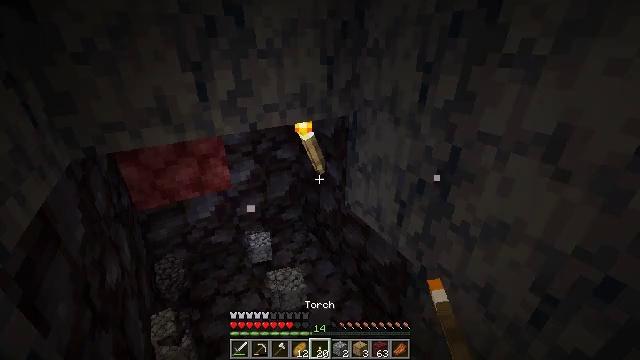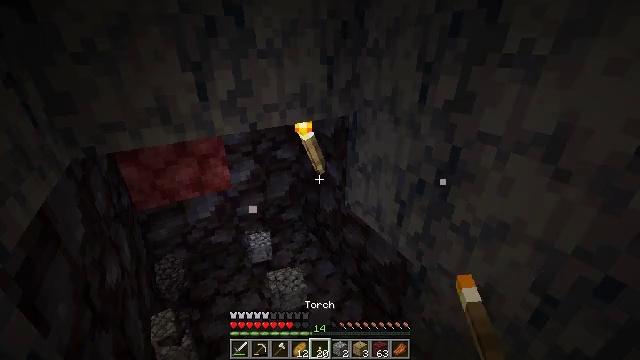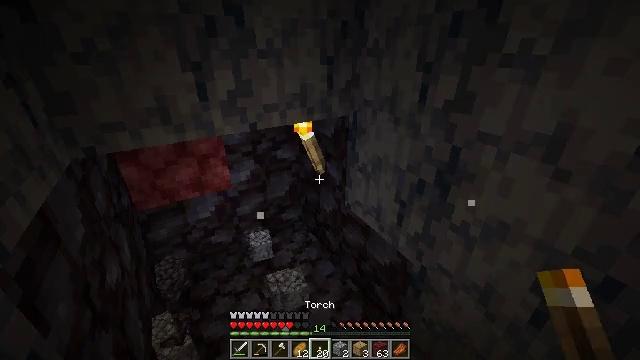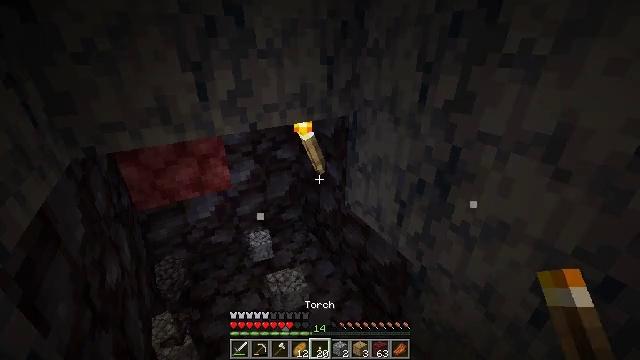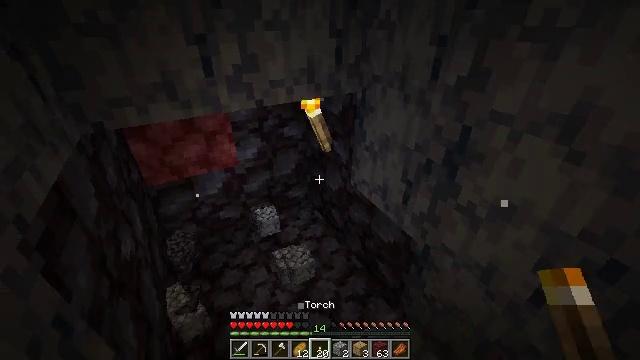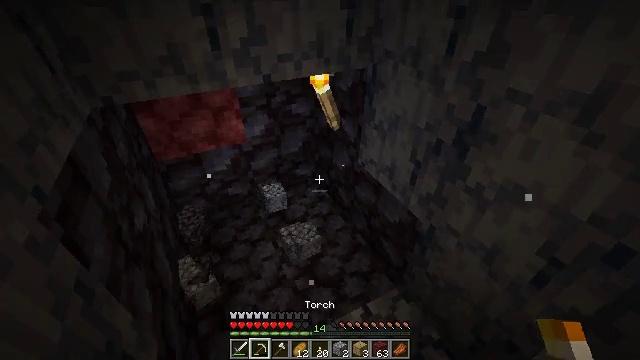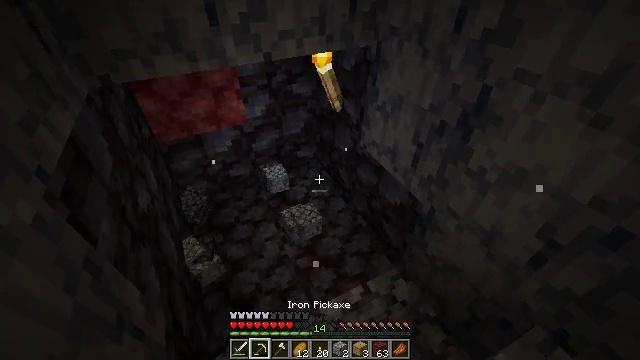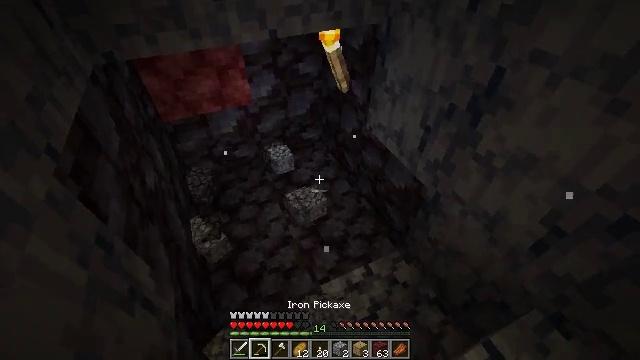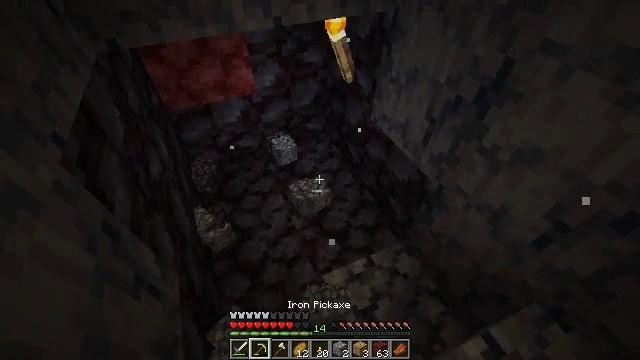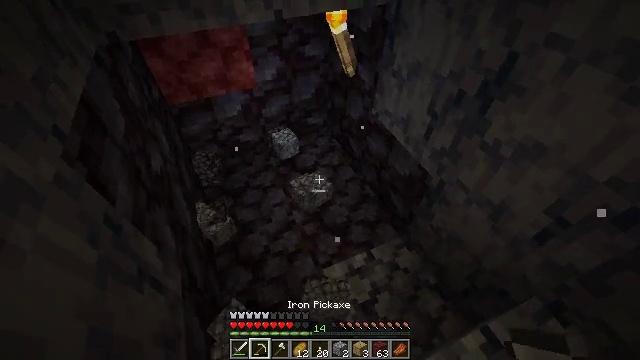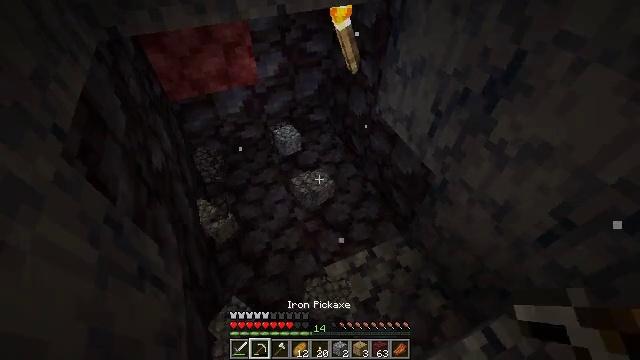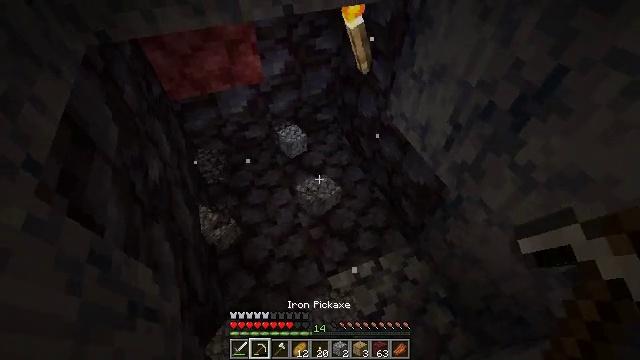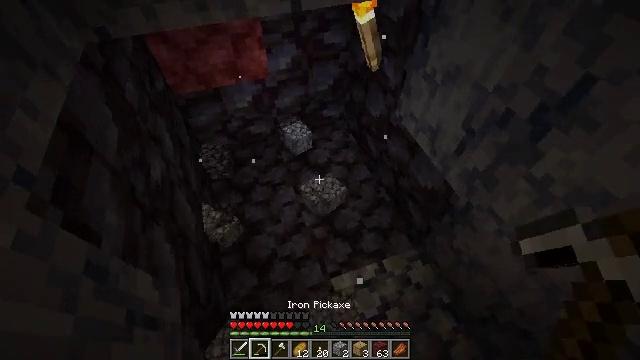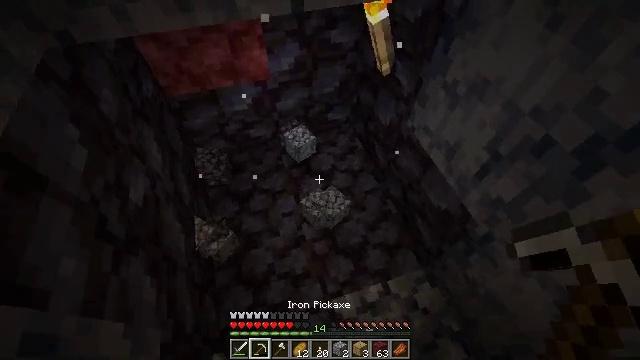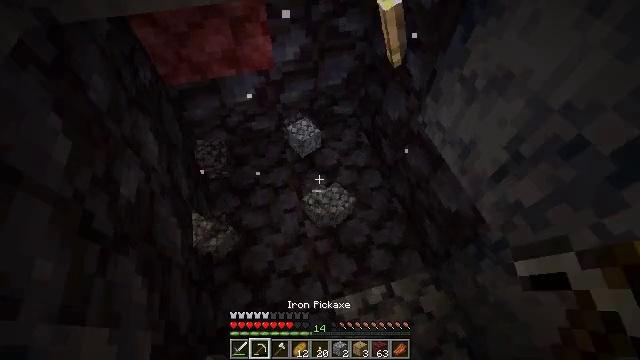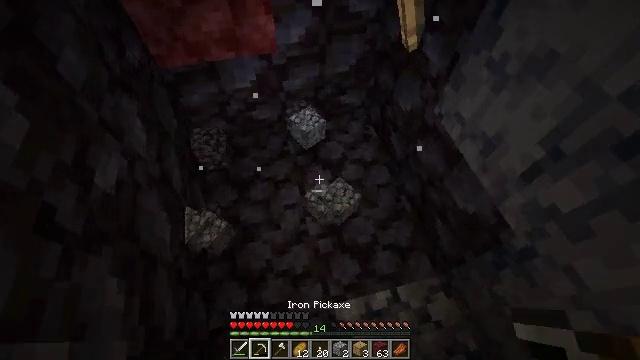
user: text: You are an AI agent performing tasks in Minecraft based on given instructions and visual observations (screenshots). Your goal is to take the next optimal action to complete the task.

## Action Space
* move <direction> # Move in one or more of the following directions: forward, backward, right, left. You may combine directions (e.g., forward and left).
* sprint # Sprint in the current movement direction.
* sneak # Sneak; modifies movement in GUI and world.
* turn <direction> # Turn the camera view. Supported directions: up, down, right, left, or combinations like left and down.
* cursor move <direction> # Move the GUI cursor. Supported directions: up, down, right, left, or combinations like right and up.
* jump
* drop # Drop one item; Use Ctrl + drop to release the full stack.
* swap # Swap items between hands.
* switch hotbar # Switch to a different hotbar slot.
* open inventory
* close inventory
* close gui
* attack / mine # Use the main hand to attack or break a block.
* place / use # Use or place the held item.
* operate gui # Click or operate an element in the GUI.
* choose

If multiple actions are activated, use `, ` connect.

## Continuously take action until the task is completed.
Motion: motion action
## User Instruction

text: Dig up blackstone from the depths.
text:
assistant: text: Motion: no_op
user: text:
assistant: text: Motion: no_op
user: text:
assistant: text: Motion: no_op
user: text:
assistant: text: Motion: turn left and down
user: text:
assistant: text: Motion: turn left and down, switch to hotbar 2
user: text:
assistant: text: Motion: turn down, switch to hotbar 2
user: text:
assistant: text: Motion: turn left and down, switch to hotbar 2
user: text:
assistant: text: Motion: turn left and down
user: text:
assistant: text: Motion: turn down
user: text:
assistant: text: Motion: move forward
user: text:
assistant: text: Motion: move forward, turn left and down
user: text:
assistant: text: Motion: move forward, turn left and down
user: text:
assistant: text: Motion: move forward, turn left and down
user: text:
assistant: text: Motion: move forward, turn left and down
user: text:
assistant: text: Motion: move forward, turn left and down
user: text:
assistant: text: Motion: move forward, turn left and down
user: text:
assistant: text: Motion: move forward, turn left and up
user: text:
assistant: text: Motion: move forward, turn left and up
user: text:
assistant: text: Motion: turn left and up
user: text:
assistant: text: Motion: turn left and up
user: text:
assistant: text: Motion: turn left and up
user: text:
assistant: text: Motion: turn left and up
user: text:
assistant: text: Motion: turn left and up
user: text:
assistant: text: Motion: turn up
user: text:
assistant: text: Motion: move back, turn up
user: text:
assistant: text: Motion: move back, turn up
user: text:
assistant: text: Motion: move back, turn up
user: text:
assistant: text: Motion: move back, turn up
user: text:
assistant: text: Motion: move back, turn up
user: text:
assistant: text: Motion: move back, turn up